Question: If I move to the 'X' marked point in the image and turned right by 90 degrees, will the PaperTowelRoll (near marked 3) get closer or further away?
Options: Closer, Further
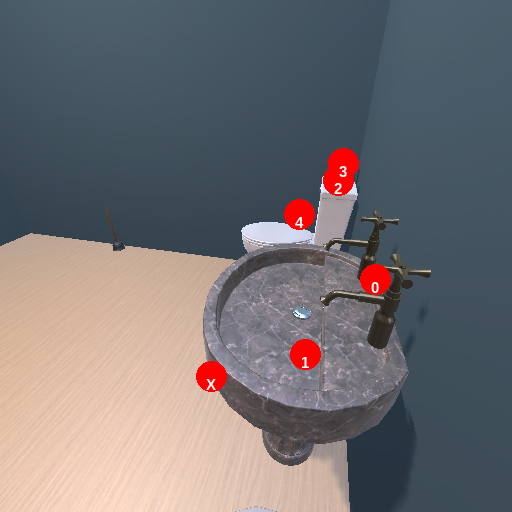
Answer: Closer